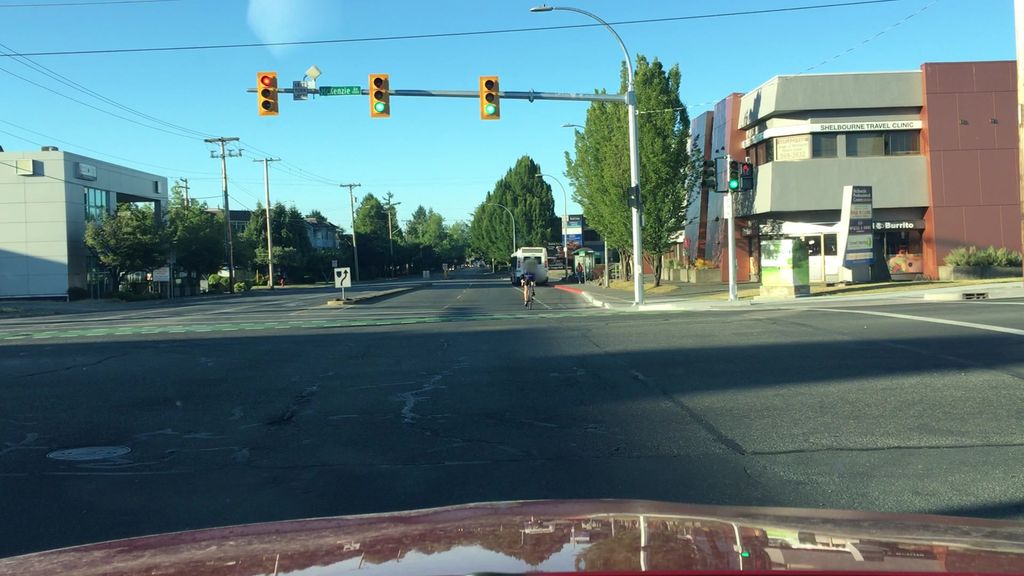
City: victoria